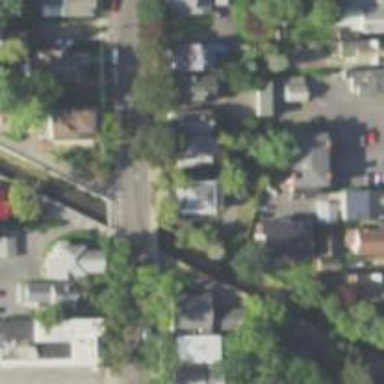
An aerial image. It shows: Abandoned railway passing under residential road bridge.